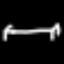
Label: bed